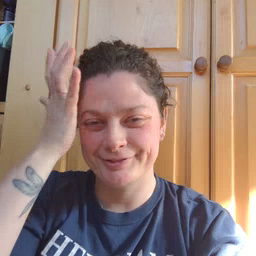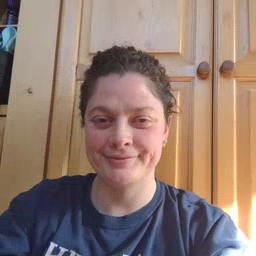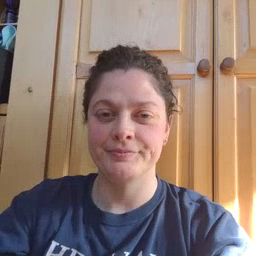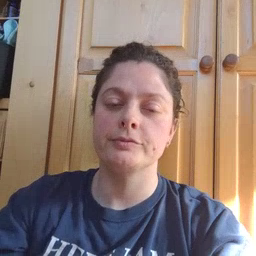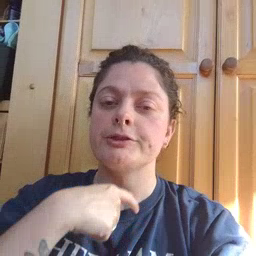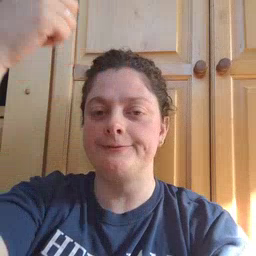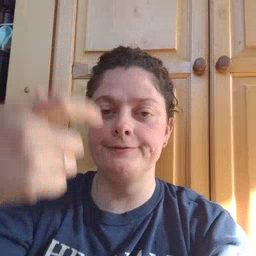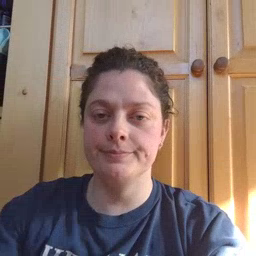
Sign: giraffe